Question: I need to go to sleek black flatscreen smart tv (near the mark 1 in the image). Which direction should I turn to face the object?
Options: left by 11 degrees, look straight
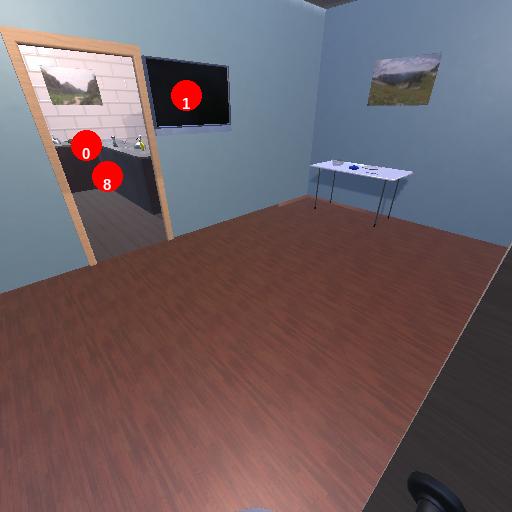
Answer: left by 11 degrees